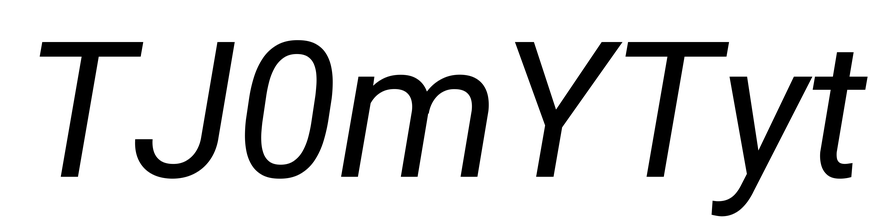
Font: Roboto-Italic_Italic